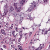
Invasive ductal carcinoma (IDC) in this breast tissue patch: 1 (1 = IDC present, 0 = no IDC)